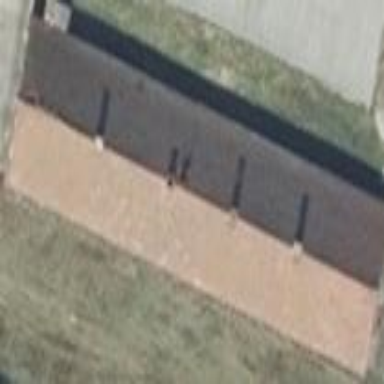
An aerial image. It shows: Farm auxiliary building with flat grey roof.